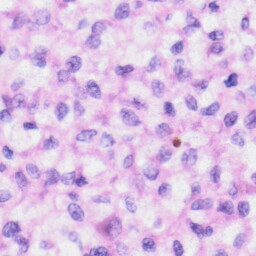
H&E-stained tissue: Liver